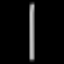
Label: line